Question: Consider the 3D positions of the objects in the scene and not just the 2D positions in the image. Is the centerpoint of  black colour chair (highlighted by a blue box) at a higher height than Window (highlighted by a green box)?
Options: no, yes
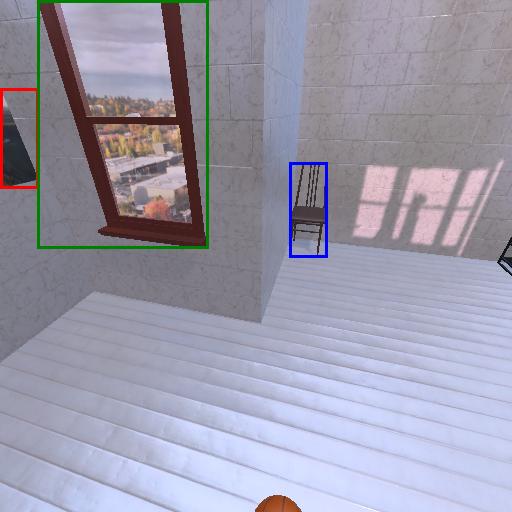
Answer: no